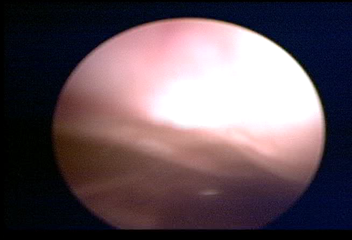
Modality: WLC
Class: Normal mucosa
Bladder cancer association: No